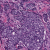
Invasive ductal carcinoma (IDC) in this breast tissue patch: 0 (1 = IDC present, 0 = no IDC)